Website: bh-photo
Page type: address-validator
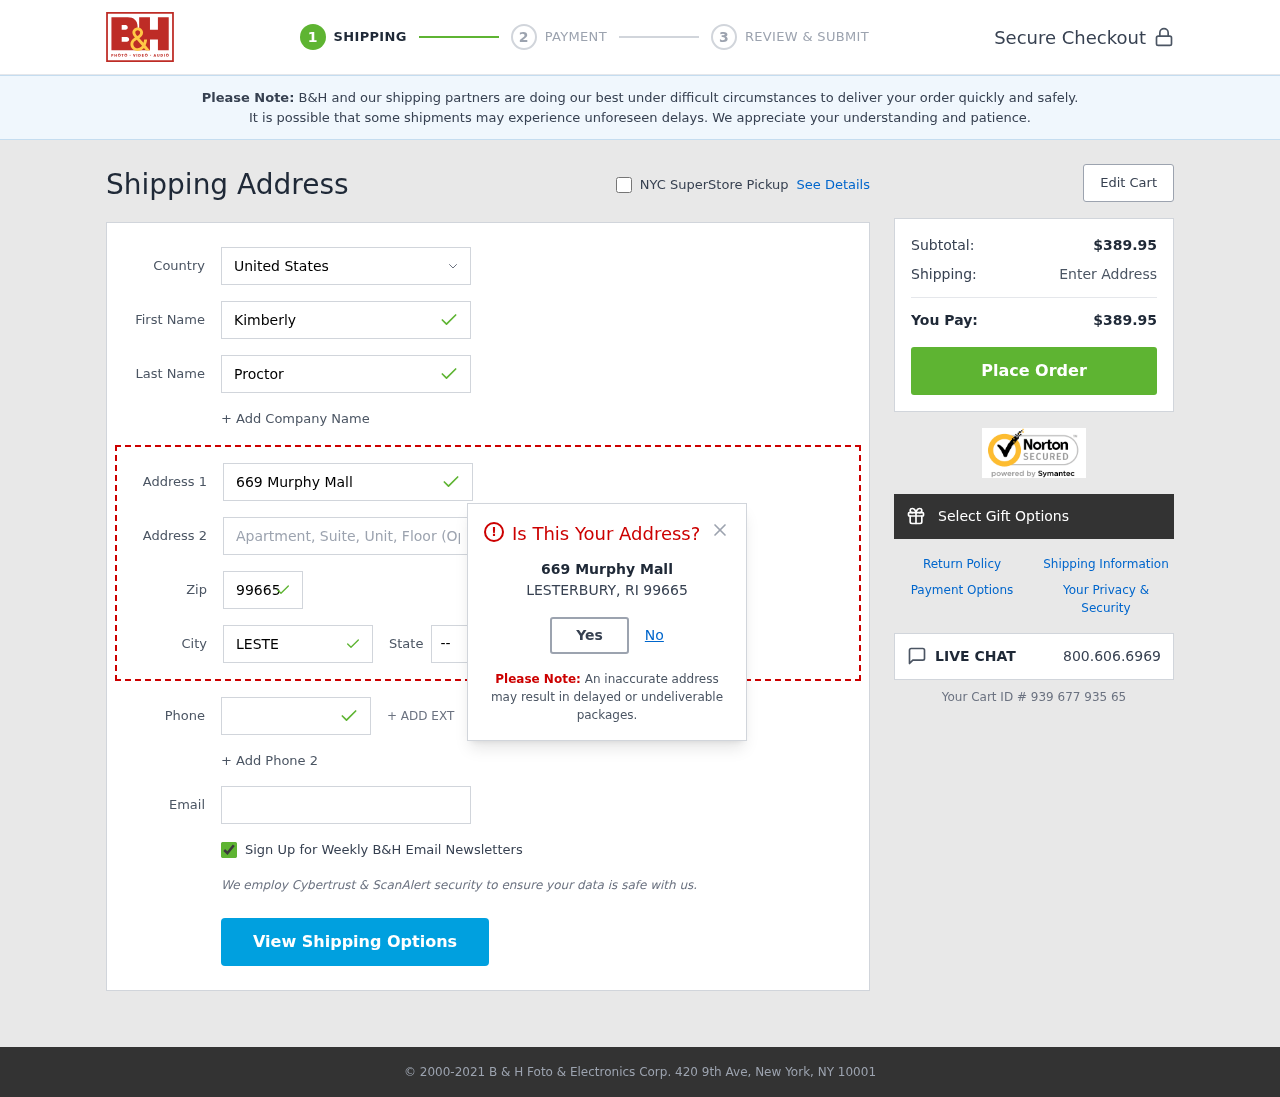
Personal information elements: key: PII_CITY
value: Lesterbury
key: PII_COUNTRY
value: United States
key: PII_EMAIL
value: kimberly.proctor@yahoo.com
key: PII_FIRSTNAME
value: Kimberly
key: PII_LASTNAME
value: Proctor
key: PII_PHONE
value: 9296865540
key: PII_POSTCODE
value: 99665
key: PII_STATE_ABBR
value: RI
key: PII_STREET
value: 669 Murphy Mall
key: PII_CITY_MODAL
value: LESTERBURY
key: PII_POSTCODE_FULL
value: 99665
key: PII_POSTCODE_NUMERIC
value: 99665
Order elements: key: ORDER_SUBTOTAL
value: $389.95
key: ORDER_TOTAL
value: $389.95
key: ORDER_ID
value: Your Cart ID # 939 677 935 65